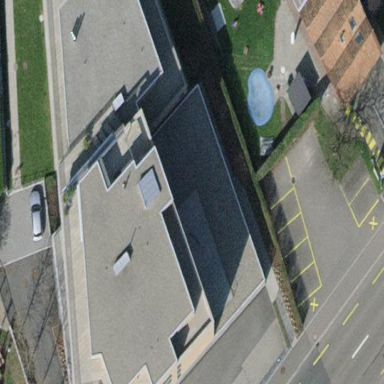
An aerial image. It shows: Building with apartments and flat roof.